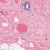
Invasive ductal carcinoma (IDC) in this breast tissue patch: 0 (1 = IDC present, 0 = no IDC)